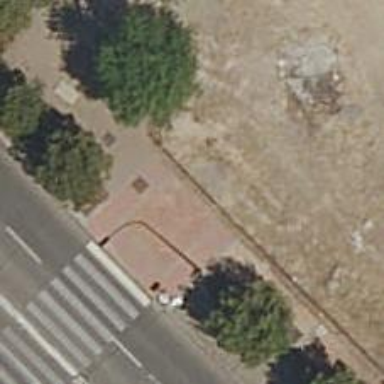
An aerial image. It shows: Footway made of paving stones.